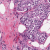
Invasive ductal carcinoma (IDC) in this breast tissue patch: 1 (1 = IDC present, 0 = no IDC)